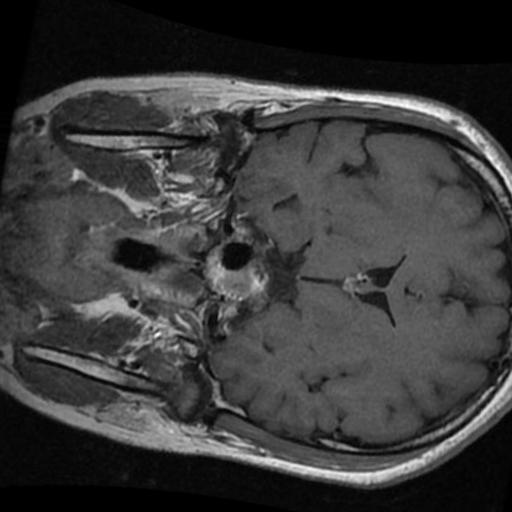
Label: brain_tumor